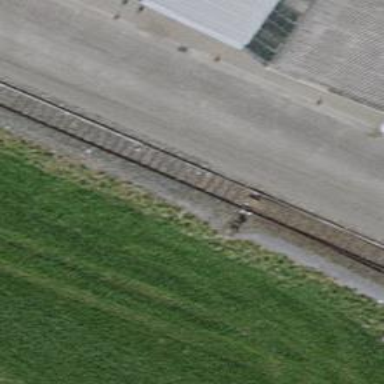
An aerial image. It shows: Railway switch.